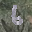
Label: 6